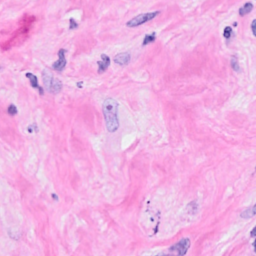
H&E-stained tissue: Breast